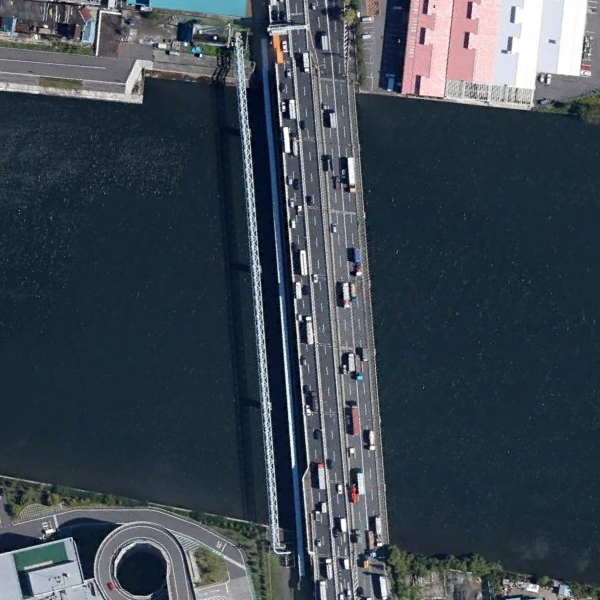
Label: Bridge